Field crop: maize
Growth stage: 2
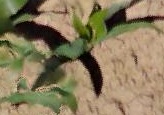
Species: maize